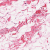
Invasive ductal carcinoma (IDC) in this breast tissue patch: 0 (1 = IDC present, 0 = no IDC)